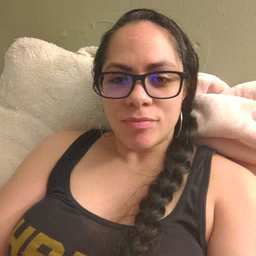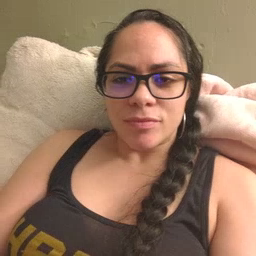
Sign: garbage